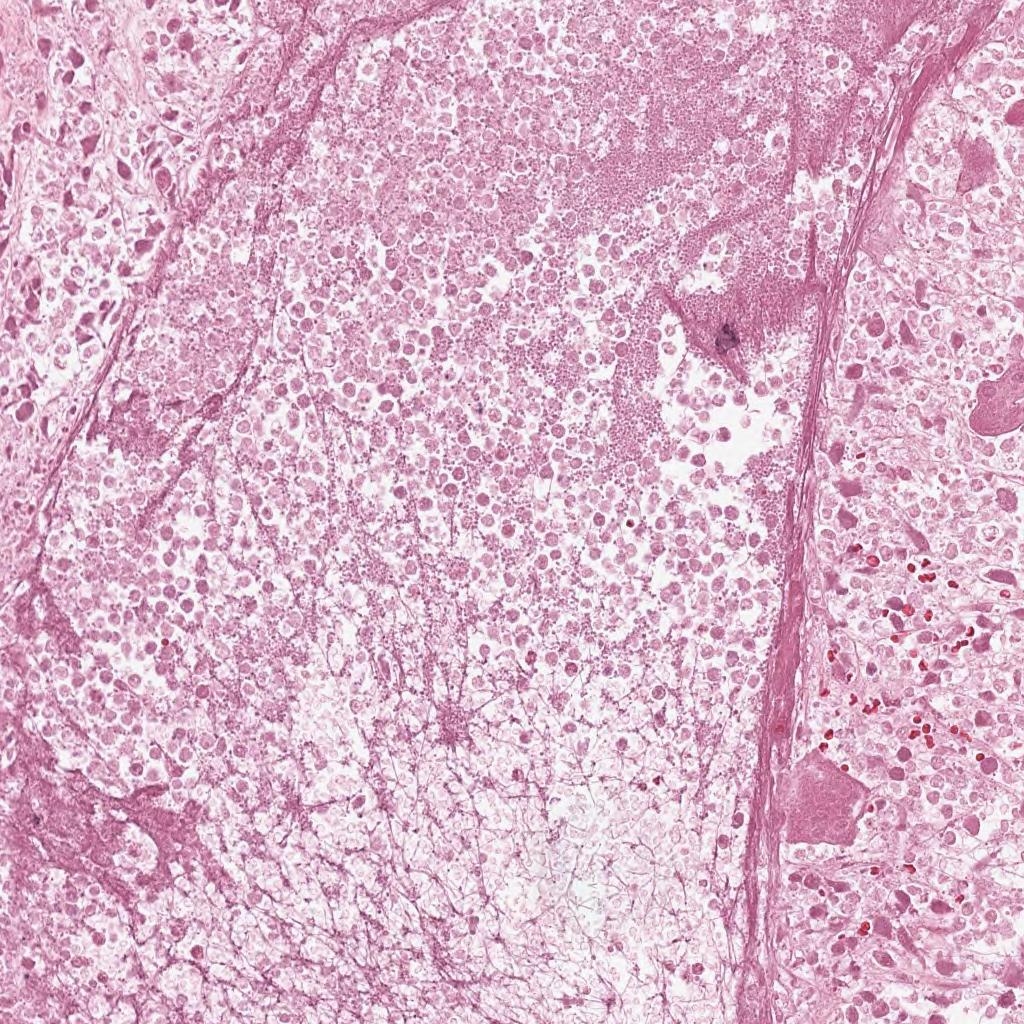
Label: Non-Viable-Tumor